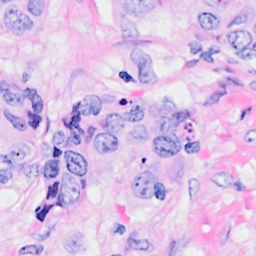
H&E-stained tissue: Breast